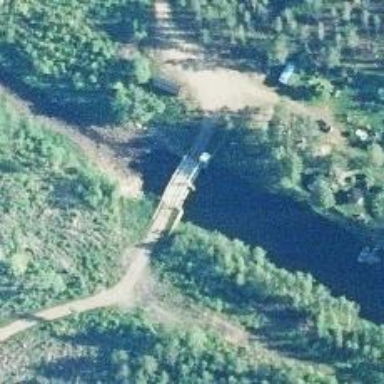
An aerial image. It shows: Lock gate along waterway.